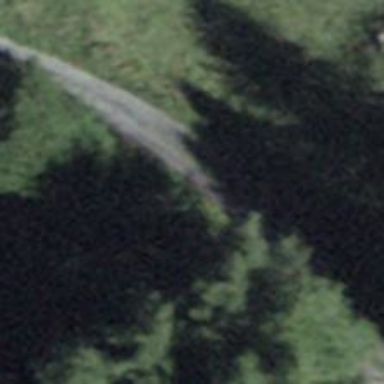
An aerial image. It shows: Gravel track suitable for Nordic skiing. The track is of intermediate difficulty and is groomed for both classic and skating styles.